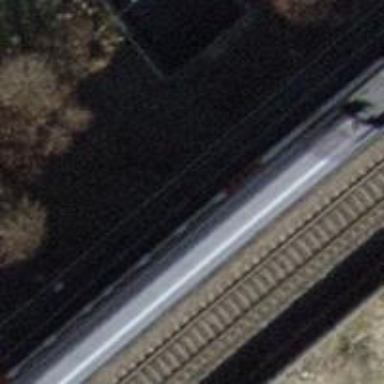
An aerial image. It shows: Railway bridge with electrified tracks and single contact line.